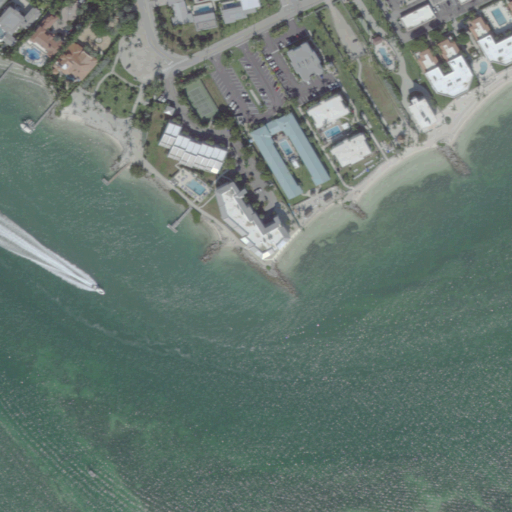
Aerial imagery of cape in Florida named Sandy Point containing open water, medium intensity development, low intensity development, high intensity development, open development, and grassland